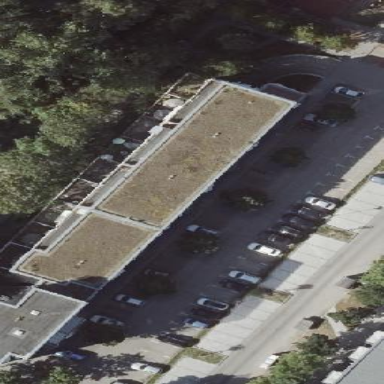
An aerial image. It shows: Apartment building with flat roof.